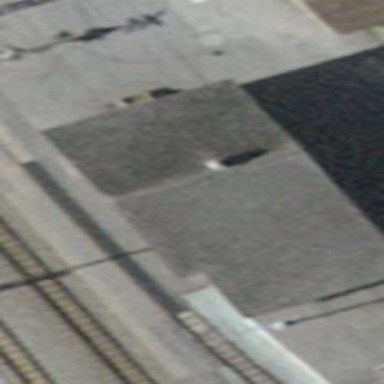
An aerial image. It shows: Building with gabled roof oriented across.